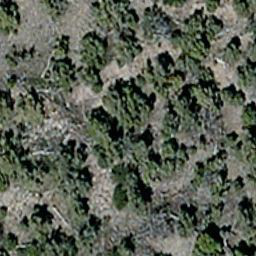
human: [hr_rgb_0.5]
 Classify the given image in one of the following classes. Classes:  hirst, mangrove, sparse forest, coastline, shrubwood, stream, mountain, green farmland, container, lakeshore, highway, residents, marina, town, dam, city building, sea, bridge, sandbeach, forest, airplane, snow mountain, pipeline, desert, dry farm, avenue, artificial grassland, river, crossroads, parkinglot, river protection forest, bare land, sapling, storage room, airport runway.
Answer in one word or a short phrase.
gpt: sparse forest